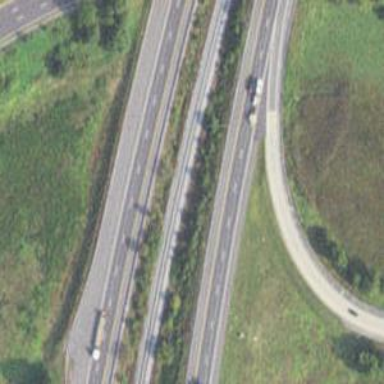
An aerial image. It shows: Motorway.